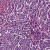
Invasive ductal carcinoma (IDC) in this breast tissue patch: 1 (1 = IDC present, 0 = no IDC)